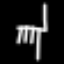
Label: chair